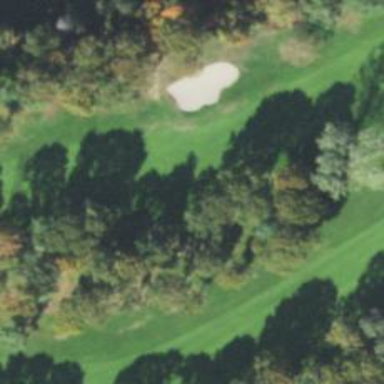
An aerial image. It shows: Grassy area designated as golf fairway.